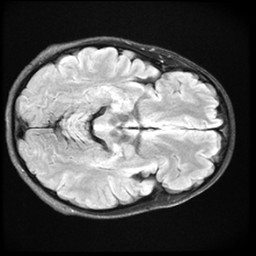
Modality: FLAIR
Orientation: axial
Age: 29
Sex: female
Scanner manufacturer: ge
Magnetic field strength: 3 T
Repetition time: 11 s
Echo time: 0.1497 s